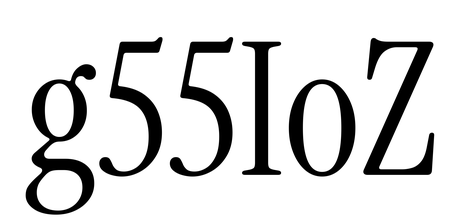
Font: InstrumentSerif-Regular